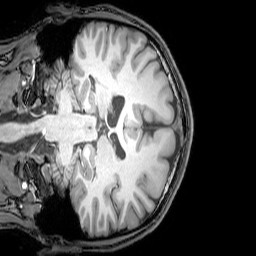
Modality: T1w
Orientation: coronal
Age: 22
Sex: male
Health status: healthy
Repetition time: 0.081 s
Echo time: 0.037 s